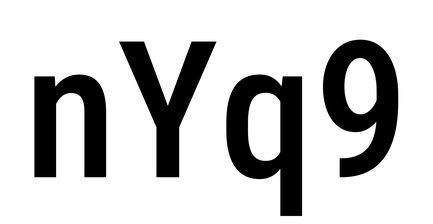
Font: Roboto_Condensed_Medium